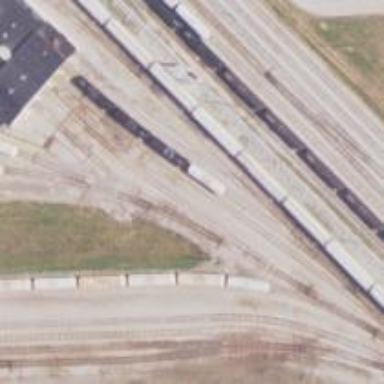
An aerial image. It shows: Rail spur service.